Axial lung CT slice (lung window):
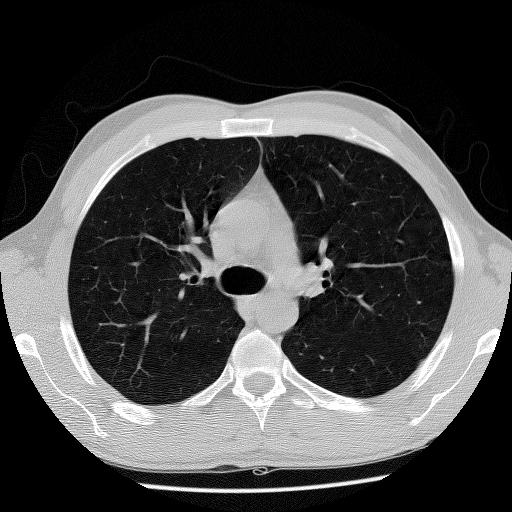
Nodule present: no